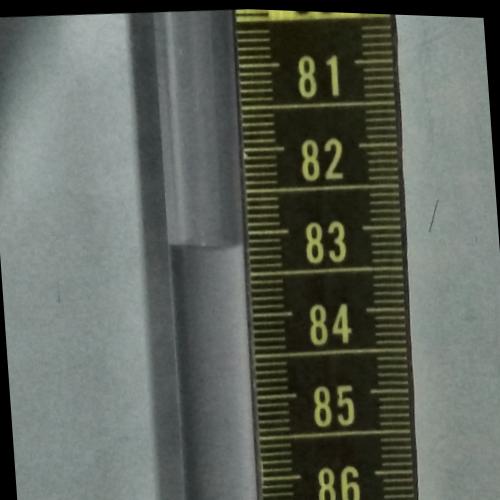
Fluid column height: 83.1 cm